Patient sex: F
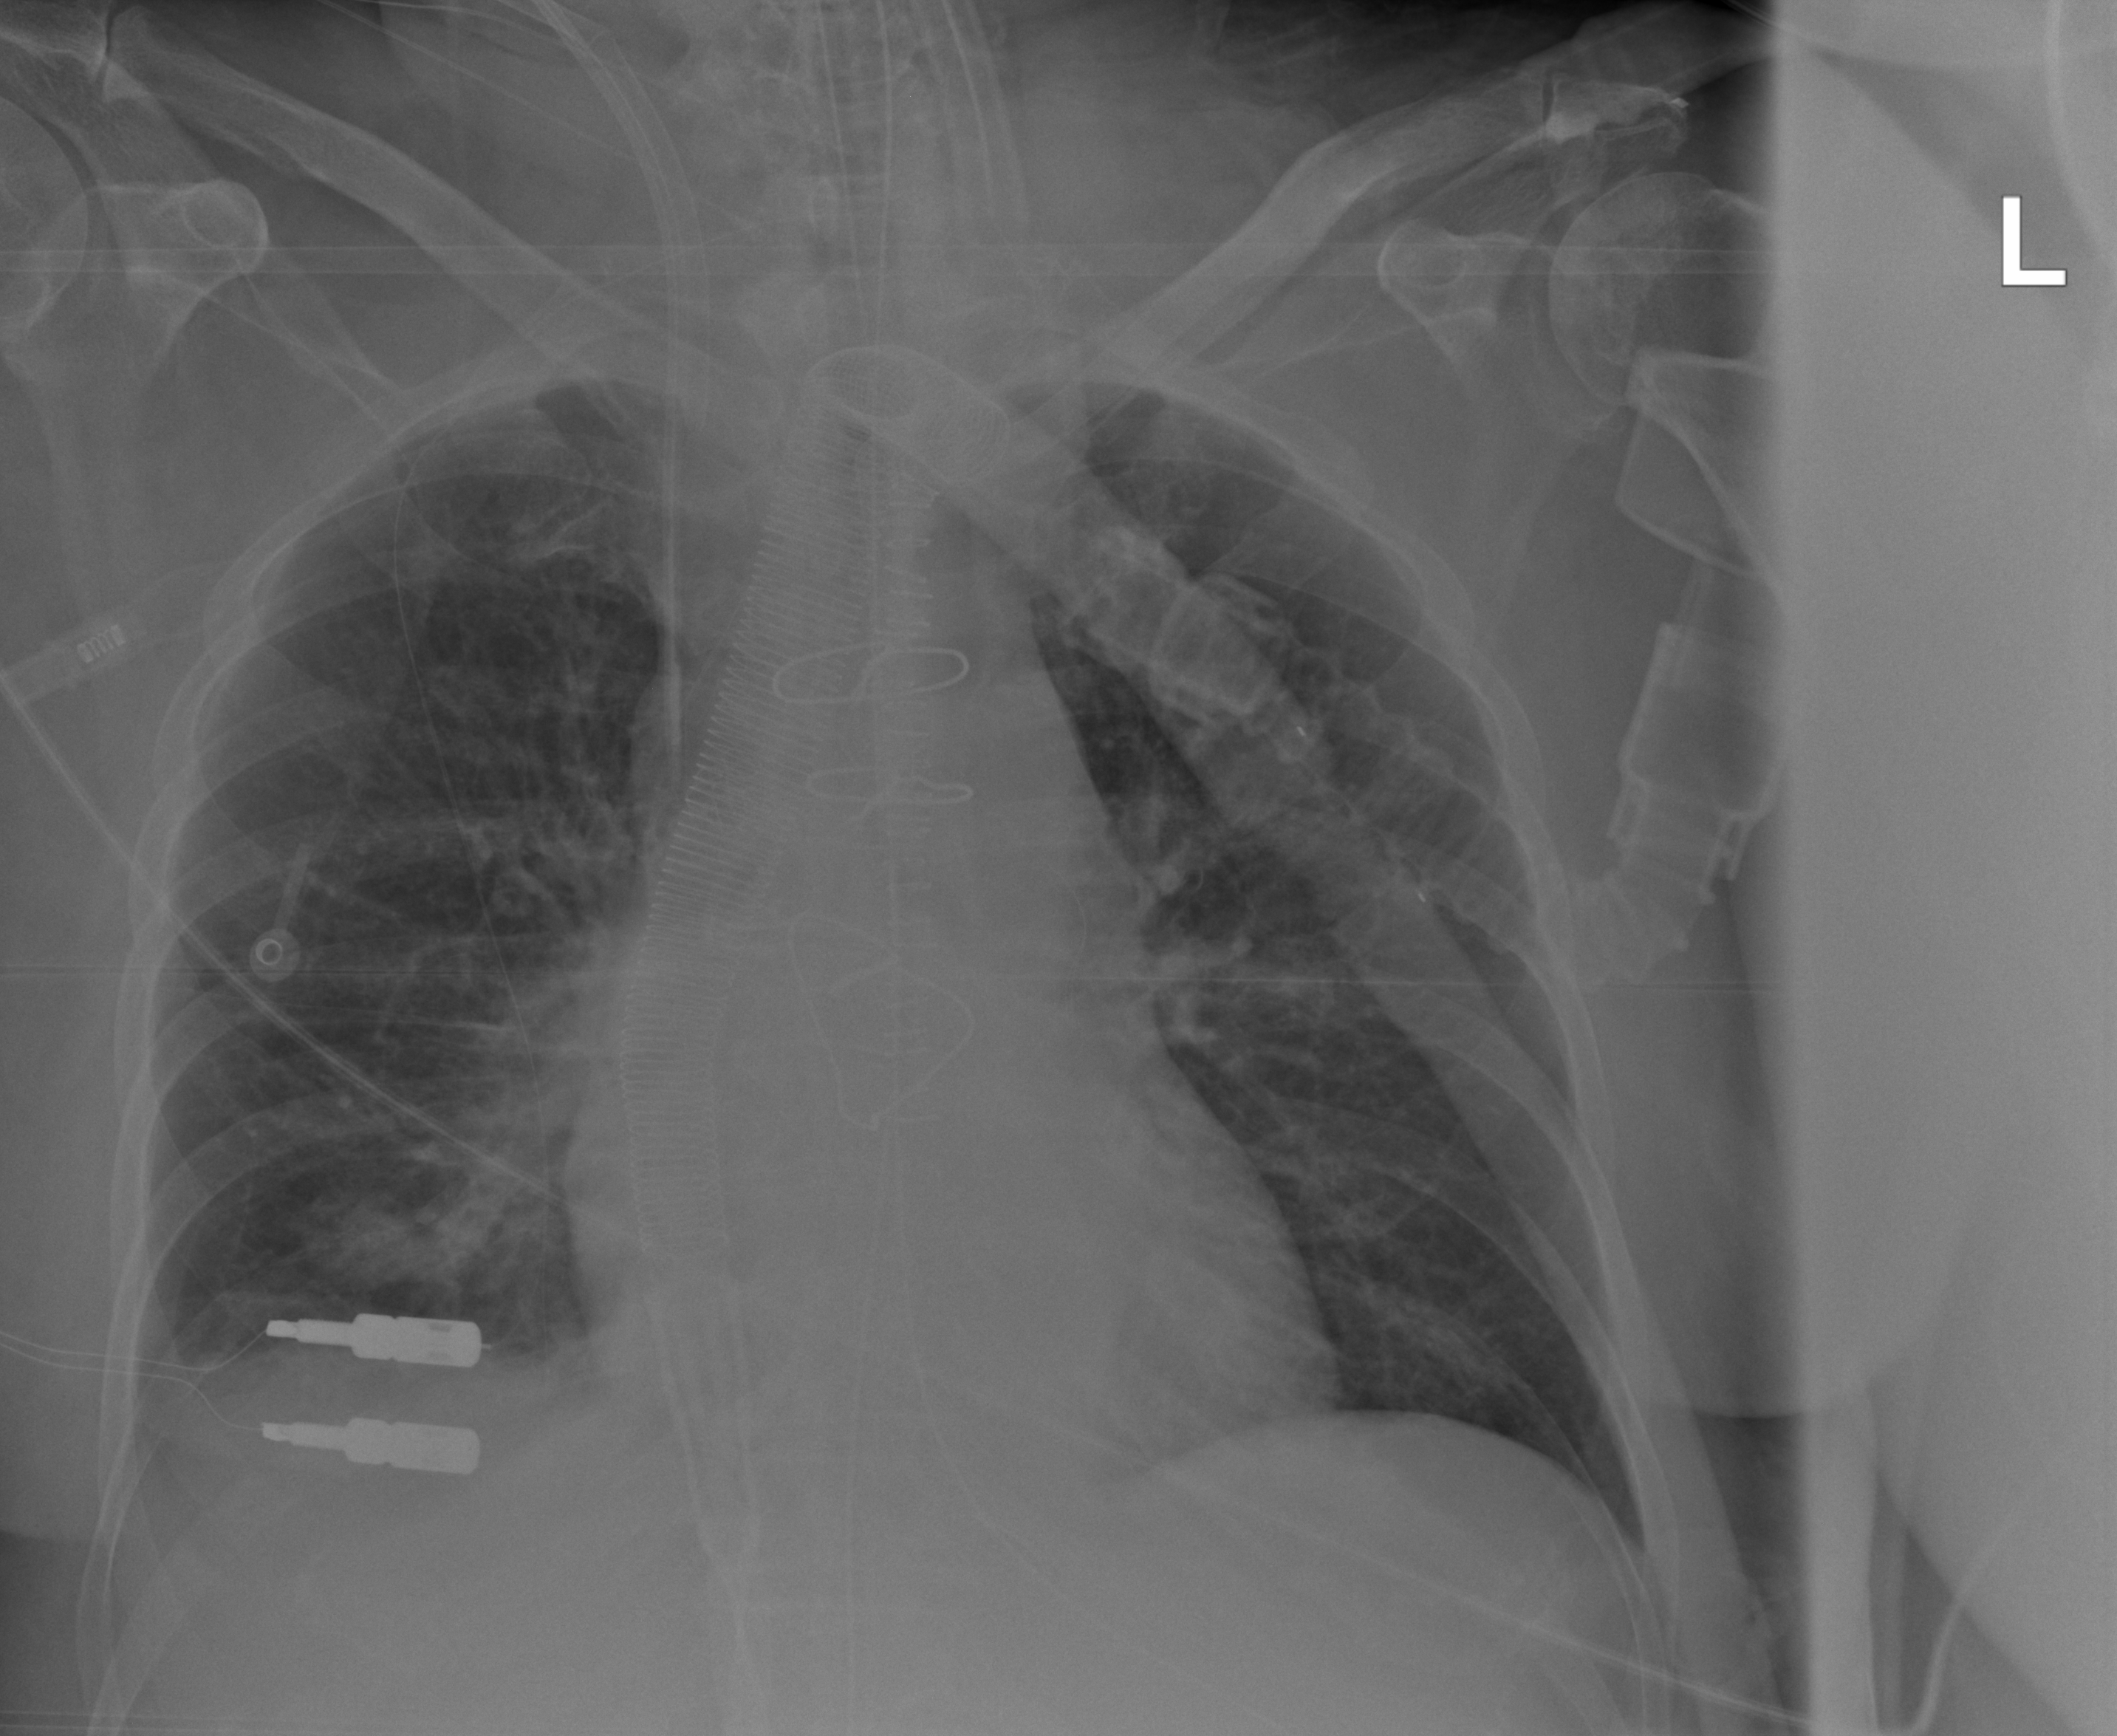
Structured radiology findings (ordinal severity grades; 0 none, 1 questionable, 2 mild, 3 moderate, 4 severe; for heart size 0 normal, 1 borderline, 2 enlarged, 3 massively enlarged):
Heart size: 0
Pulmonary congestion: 2
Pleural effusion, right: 1
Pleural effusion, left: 0
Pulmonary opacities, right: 2
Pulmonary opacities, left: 0
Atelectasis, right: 3
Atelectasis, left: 2